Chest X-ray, PA view. Patient: 34 years old, sex M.
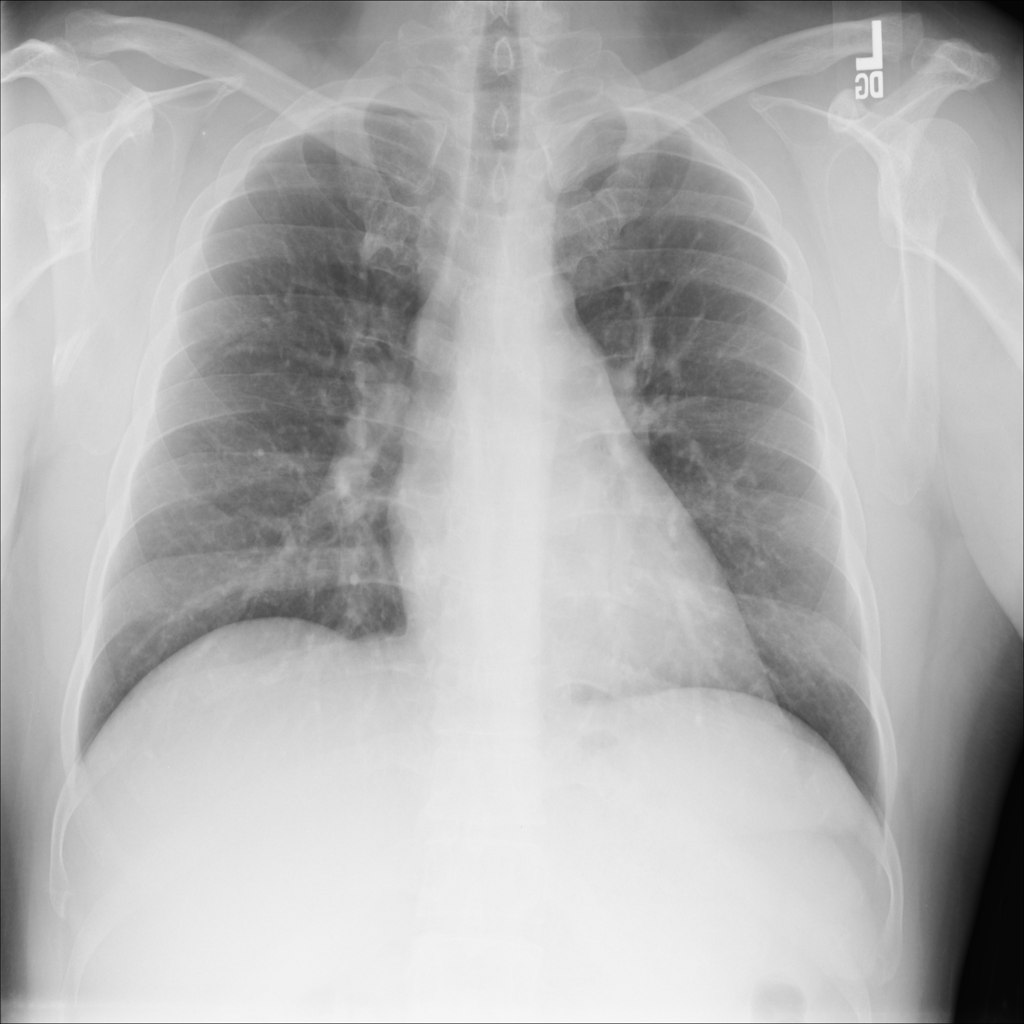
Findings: No Finding